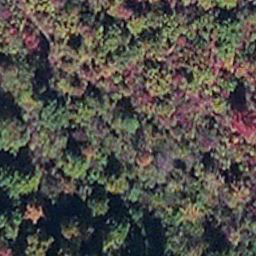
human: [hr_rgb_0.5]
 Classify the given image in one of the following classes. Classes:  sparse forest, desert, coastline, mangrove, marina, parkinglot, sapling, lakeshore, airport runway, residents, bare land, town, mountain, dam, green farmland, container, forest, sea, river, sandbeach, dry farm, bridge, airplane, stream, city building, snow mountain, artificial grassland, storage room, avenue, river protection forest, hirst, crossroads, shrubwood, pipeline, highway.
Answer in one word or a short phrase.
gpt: mangrove